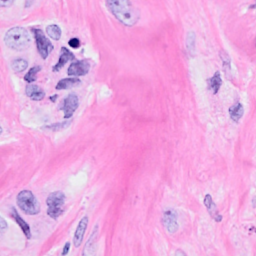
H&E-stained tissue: Breast